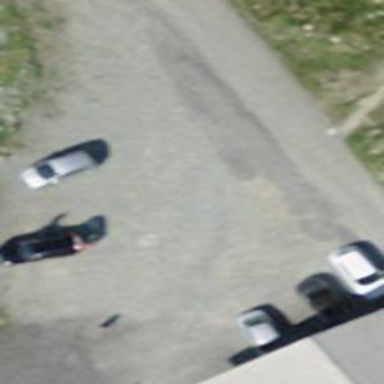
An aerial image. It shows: Parking area.